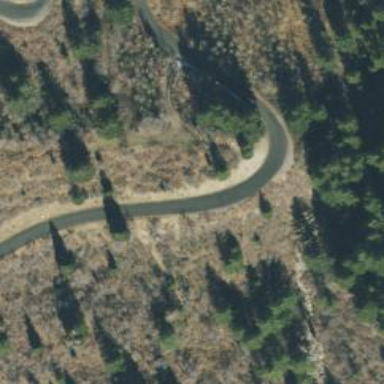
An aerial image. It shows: Track road.